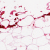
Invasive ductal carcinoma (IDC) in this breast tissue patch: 0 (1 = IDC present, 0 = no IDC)